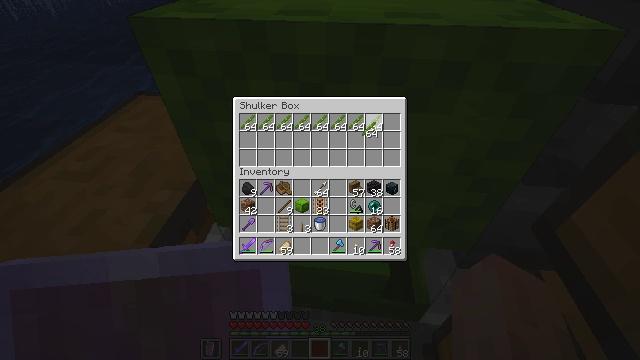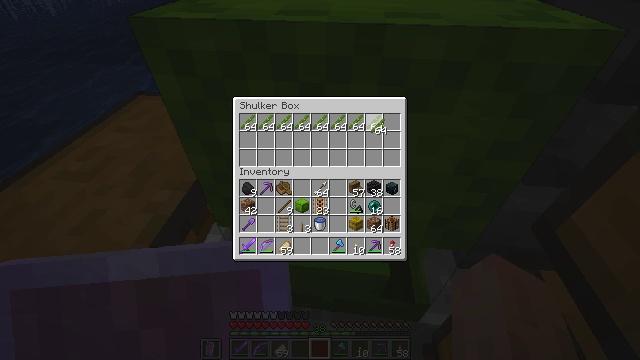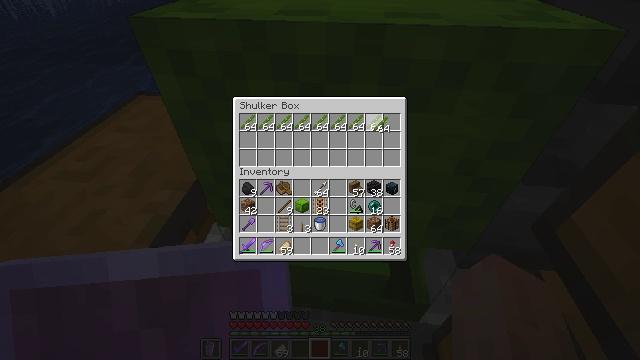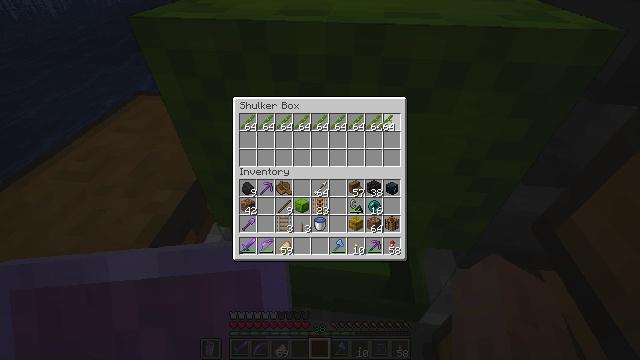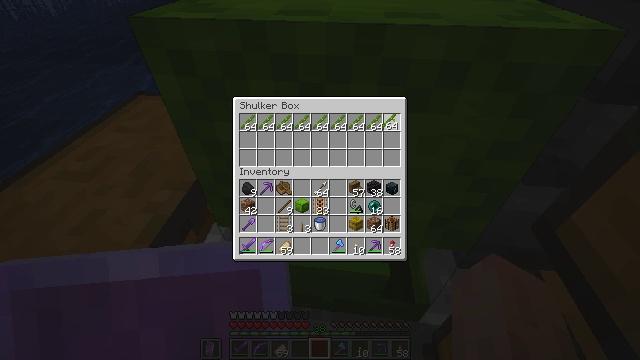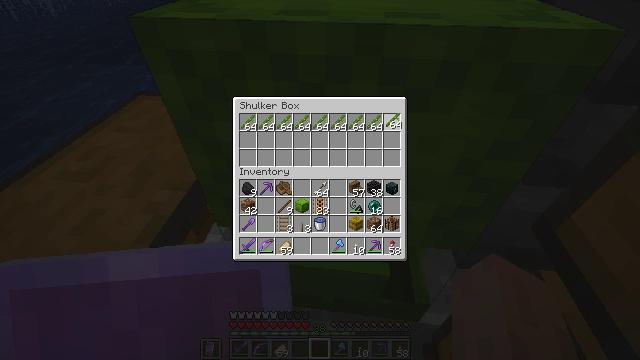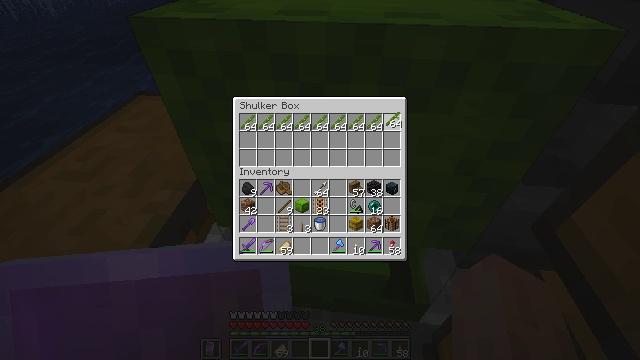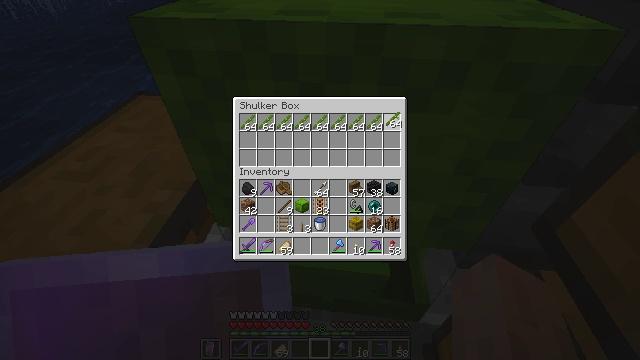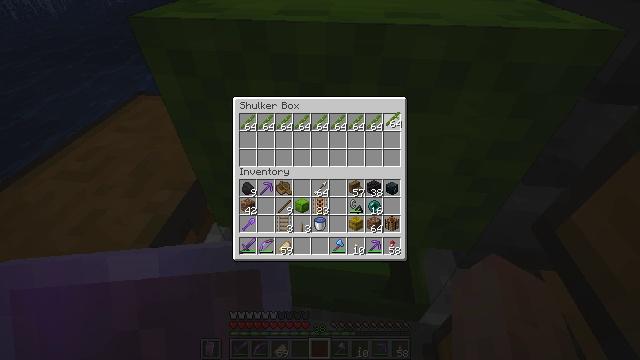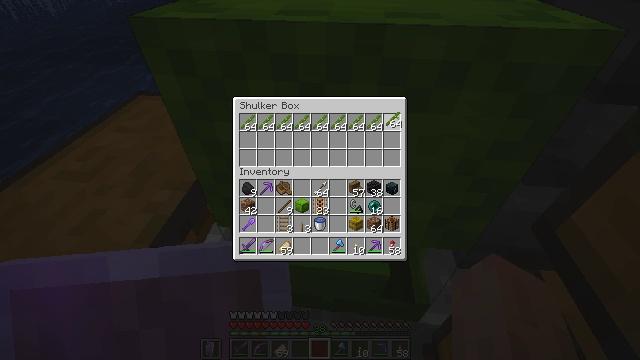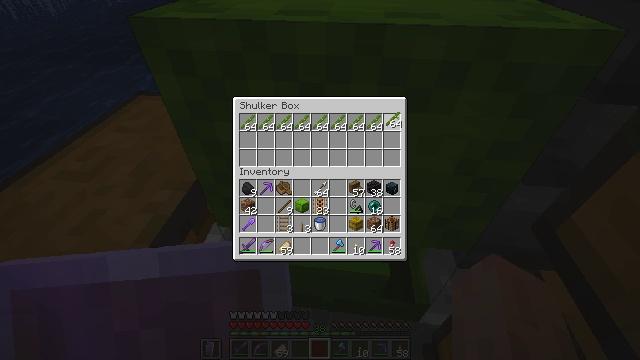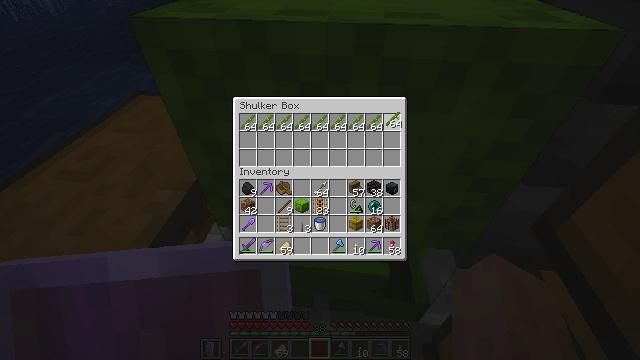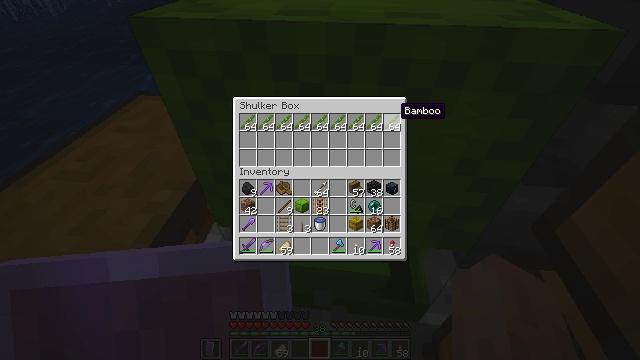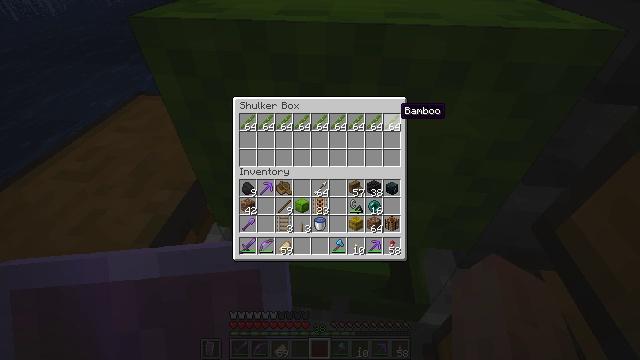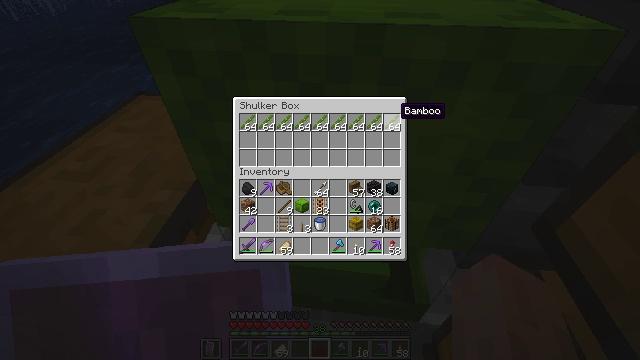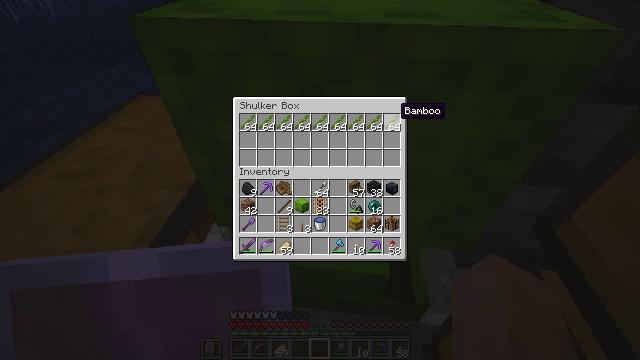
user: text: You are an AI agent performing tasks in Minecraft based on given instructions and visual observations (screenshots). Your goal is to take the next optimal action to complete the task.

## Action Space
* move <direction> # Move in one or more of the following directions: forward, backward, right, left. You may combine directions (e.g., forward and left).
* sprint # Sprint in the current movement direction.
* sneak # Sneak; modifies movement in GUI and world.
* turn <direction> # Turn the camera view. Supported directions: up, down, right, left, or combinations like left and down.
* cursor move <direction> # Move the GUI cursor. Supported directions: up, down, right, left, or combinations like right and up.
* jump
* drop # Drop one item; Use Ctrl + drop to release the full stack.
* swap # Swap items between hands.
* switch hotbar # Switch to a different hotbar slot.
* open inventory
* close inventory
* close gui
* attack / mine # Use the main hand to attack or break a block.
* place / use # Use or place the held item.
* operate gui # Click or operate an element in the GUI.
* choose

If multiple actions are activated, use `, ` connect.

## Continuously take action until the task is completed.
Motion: motion action
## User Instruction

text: Mine the lime shulker box to pick it up.
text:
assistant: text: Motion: turn right
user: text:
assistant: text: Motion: no_op
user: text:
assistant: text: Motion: no_op
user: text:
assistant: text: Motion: no_op
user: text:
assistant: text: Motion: no_op
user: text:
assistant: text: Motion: no_op
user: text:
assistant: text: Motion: no_op
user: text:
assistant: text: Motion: no_op
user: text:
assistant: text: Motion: attack / mine
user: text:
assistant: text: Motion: attack / mine
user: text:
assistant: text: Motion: attack / mine
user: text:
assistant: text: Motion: no_op
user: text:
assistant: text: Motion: no_op
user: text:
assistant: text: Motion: no_op
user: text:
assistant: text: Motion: no_op
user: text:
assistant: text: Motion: no_op
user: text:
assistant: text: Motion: no_op
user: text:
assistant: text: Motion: no_op
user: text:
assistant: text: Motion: no_op
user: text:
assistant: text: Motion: turn left
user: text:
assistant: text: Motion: turn left and down
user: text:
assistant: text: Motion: turn left and down
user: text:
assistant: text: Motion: turn left and down
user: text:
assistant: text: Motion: turn left
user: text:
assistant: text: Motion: turn left and up
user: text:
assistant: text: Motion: turn left
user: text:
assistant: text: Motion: turn left
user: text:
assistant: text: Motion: no_op
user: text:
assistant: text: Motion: no_op
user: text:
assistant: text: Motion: use / place